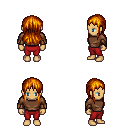
a pixel art fantasy rpg character, female body template, human, tanned skin, brown long-sleeve shirt, red pants, dark blonde unkempt hairstyle, leather bracers, four views (front, back, left, right), 2x2 character sprite sheet, small pixel art, hard edges, no anti-aliasing